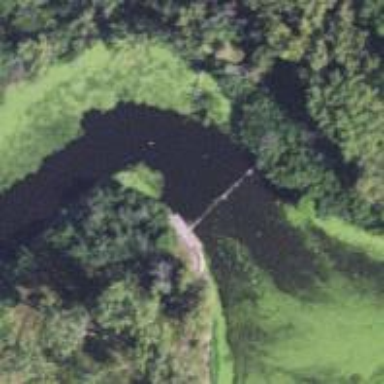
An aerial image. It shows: Weir along the waterway.